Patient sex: F
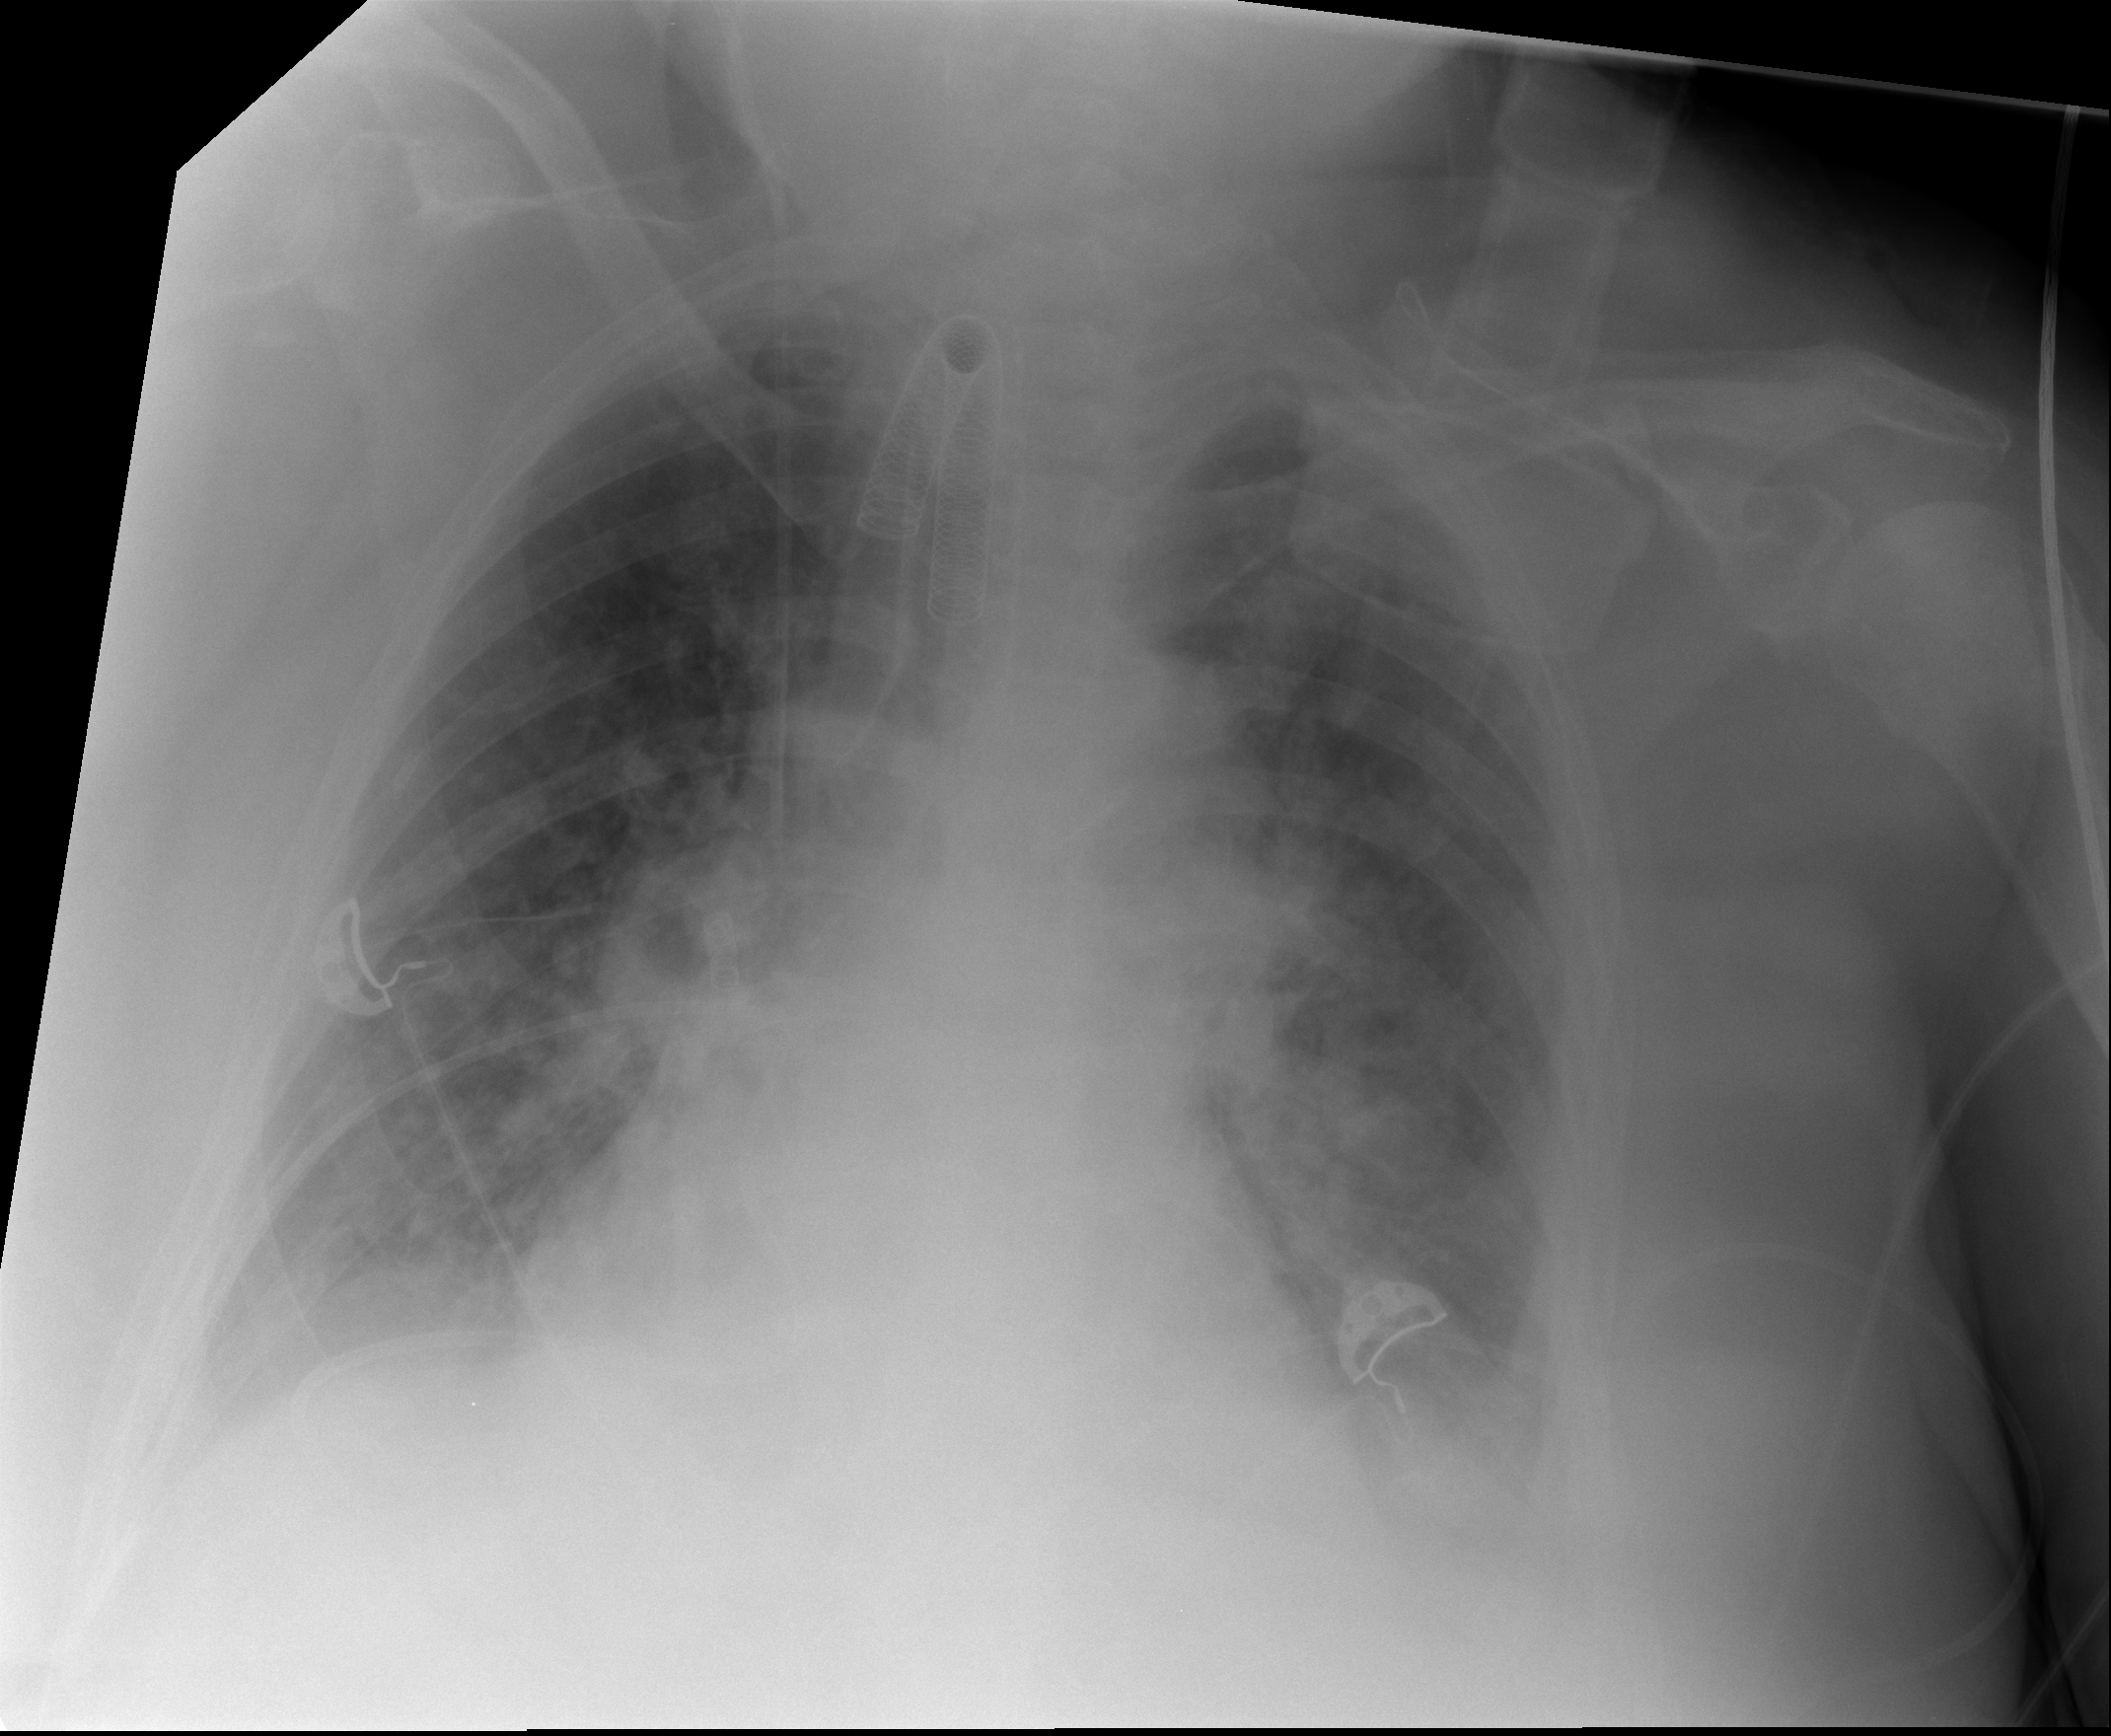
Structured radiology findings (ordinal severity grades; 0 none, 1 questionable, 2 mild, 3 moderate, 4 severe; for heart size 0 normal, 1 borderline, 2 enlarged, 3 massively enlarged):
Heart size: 1
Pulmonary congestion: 2
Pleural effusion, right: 2
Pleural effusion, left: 2
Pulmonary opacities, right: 1
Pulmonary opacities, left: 1
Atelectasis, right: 2
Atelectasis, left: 2